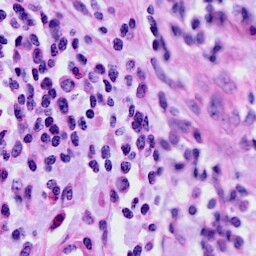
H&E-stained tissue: Cervix